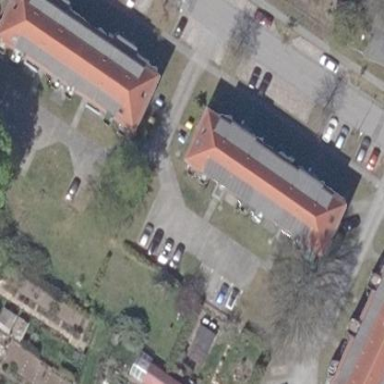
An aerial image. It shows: Hipped roof apartment building.